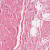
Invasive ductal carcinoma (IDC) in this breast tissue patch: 0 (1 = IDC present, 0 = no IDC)